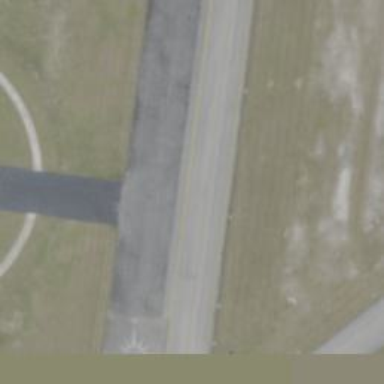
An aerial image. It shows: Taxiway at the airport with asphalt surface.